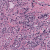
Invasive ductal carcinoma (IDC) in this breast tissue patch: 1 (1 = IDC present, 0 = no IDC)